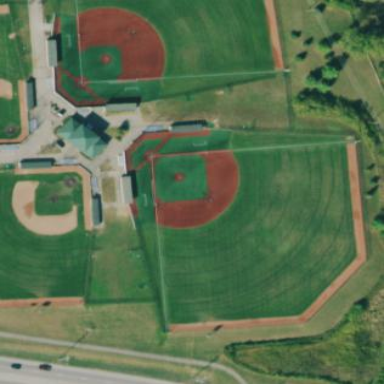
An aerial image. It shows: Baseball pitch for leisure land activities.